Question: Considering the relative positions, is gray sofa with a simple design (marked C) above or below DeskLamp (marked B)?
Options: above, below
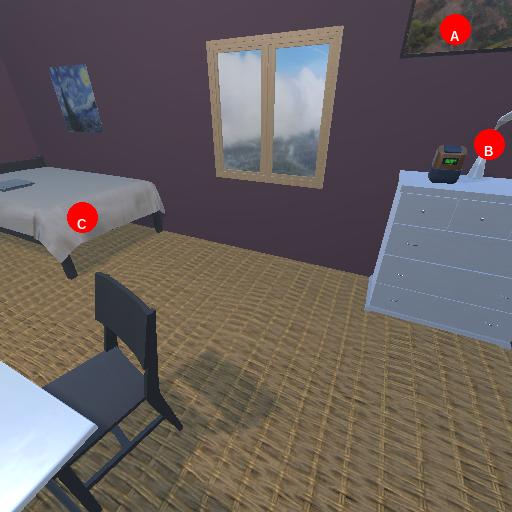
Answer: above